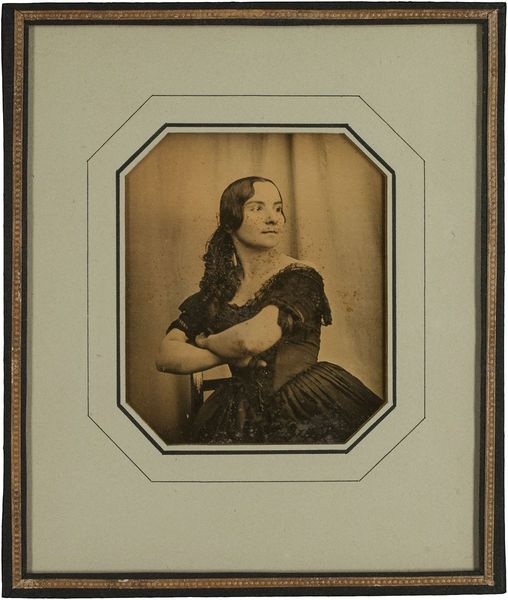
Titel: Die Schauspielerin Auguste Wittuhn-Fehringer am Stadttheater Hamburg
Künstler: Carl Ferdinand Stelzner
Standort: Hamburg
Institution: Museum für Kunst und Gewerbe Hamburg
Schlagwörter: frau, gesten, portrait, figur, person, foto, fotografie, photographie, photo, schauspieler, schauspielerin, lichtbild, daguerreotypie, historische, bildwerke, angewandte und bildende kunst, hessische systematik, porträt, persönlichkeit, armhaltungen, porträtfotografie, porträtphotographie, hüftbild, goldgetont